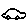
Label: car